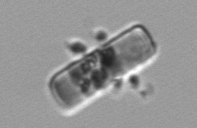
Label: Guinardia_delicatula